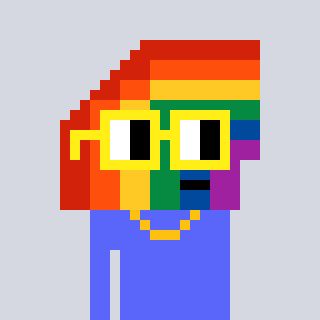
a pixel art character with square yellow glasses, a rainbow-shaped head and a purple-colored body on a cool background